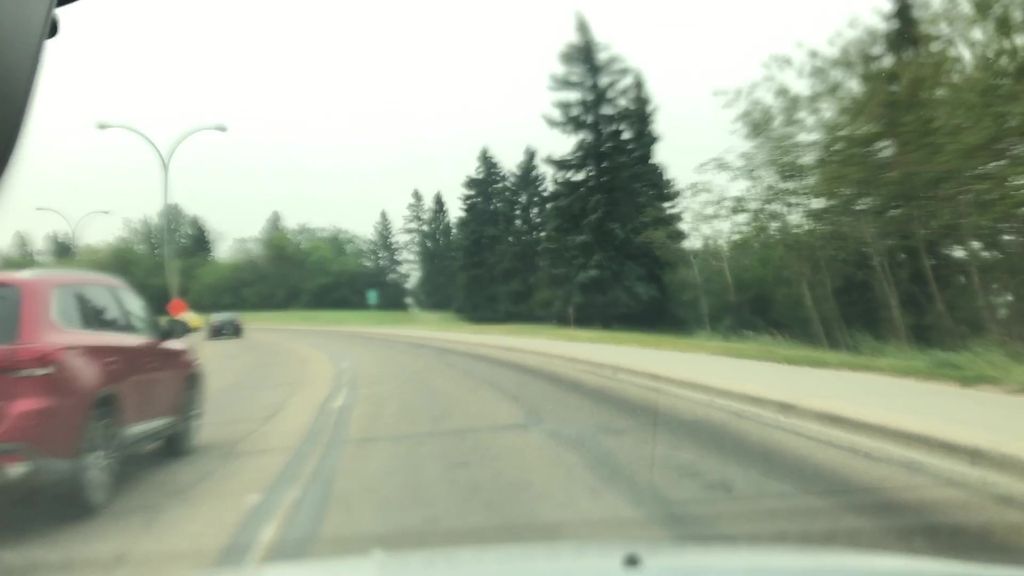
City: edmonton